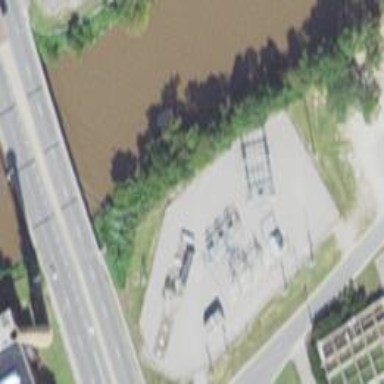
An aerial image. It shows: Distribution level power substation surrounded by fence.